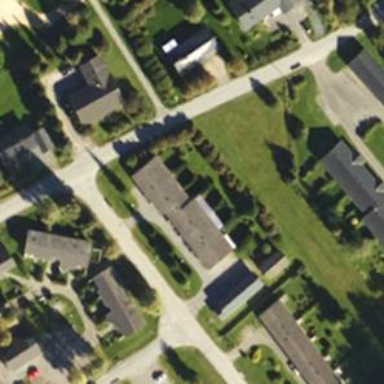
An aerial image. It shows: Residential building.